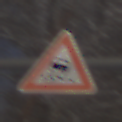
Verkehrszeichen: SchleuderOderRutschgefahr
Umgebung: Outdoor, Nature
Tageszeit: MorningAfternoon
Wetter: PartlyCloudy
Licht: Natural
Jahreszeit: Winter
Kontrast: HighContrast